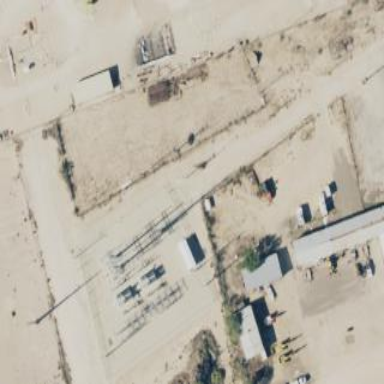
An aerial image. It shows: Distribution substation surrounded by fence.